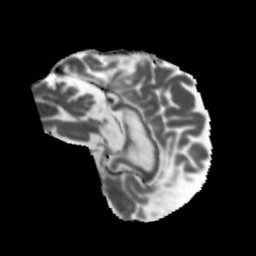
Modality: MD
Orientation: sagittal
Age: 46
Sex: male
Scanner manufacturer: siemens
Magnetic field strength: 3 T
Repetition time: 5.47 s
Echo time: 0.0854 s